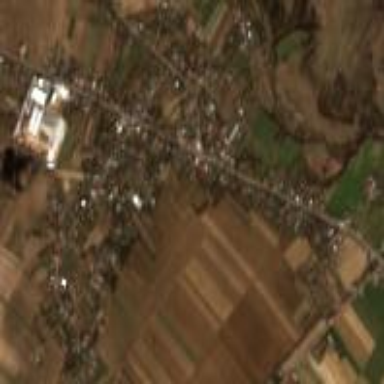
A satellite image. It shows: Village.